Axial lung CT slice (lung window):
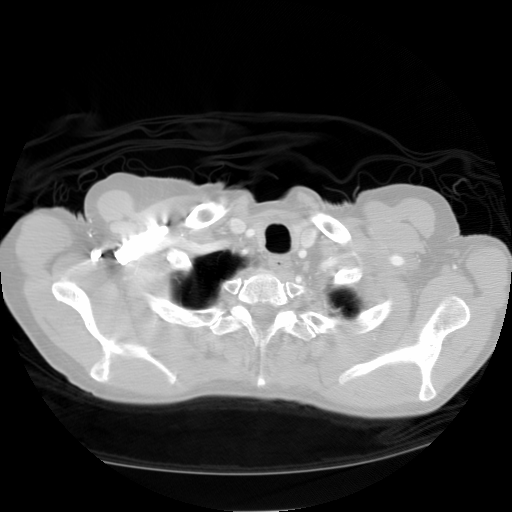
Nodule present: no